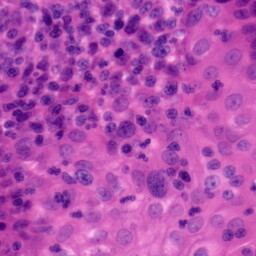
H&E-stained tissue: Tonsil